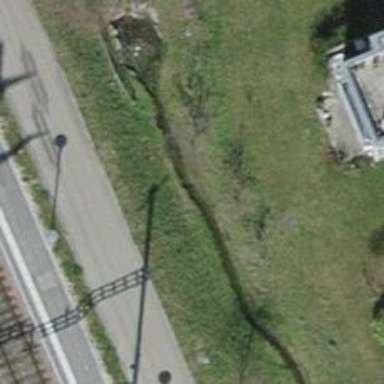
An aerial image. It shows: Urban tree adds touch of nature to the surroundings.